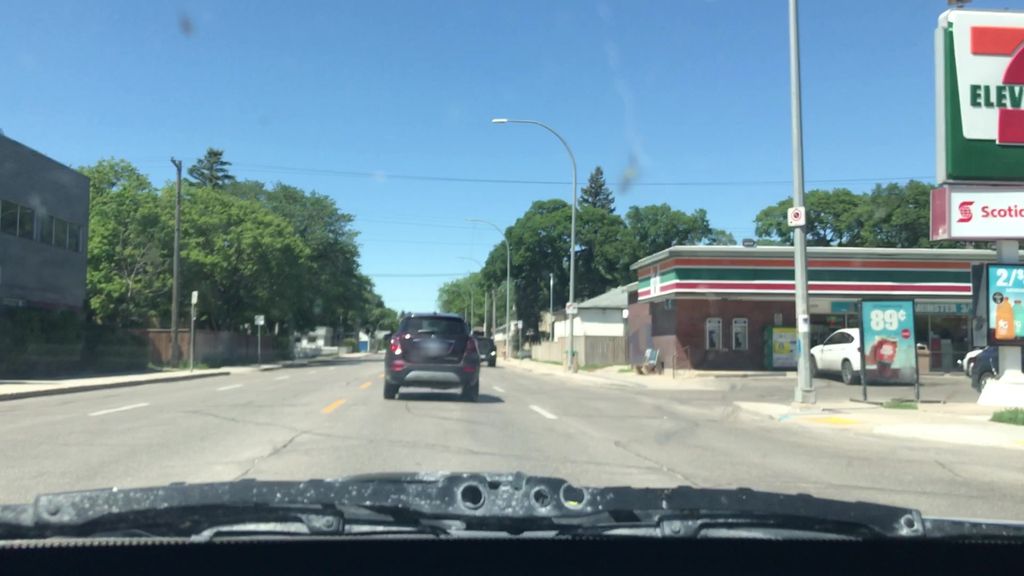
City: winnipeg